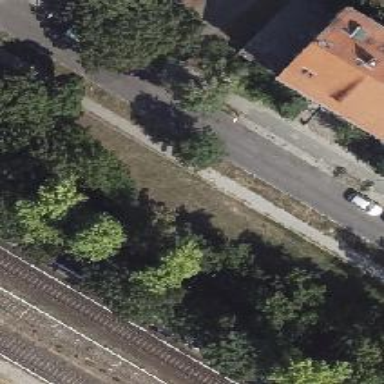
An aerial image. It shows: Sidewalk.